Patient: sex F, age 75
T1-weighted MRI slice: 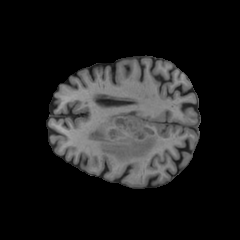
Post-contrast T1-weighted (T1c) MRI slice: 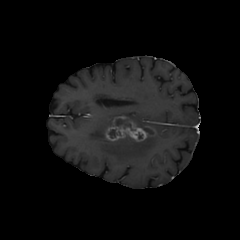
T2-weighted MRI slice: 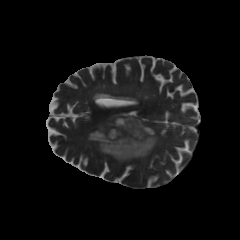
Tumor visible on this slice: yes
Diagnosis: Glioblastoma, IDH-wildtype
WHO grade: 4